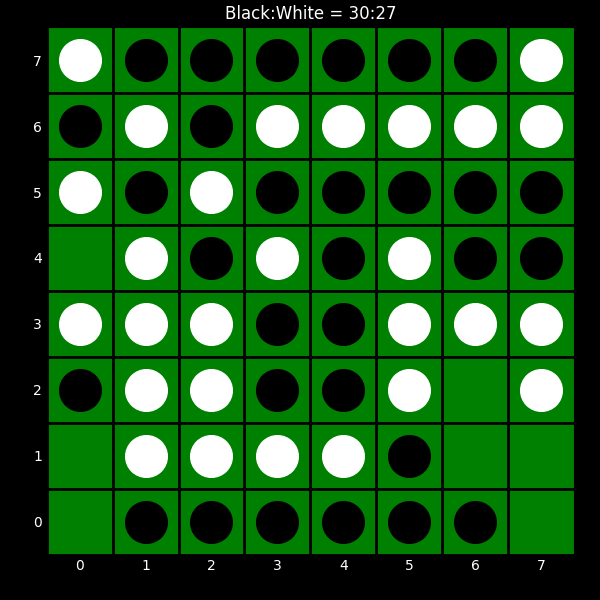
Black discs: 30
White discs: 27